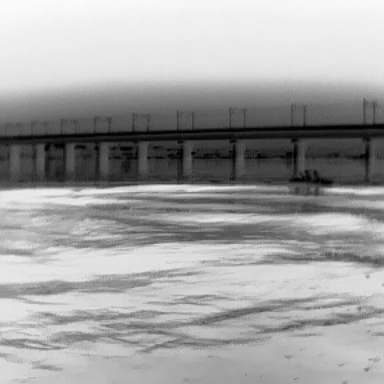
There is a canoe in the infrared image.